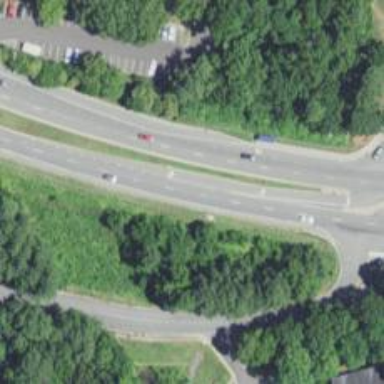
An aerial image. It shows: Expressway with asphalt surface categorized as trunk highway.